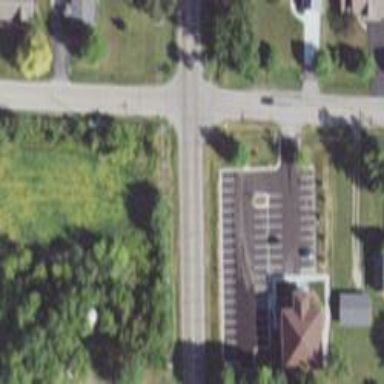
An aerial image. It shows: Road with stop sign.